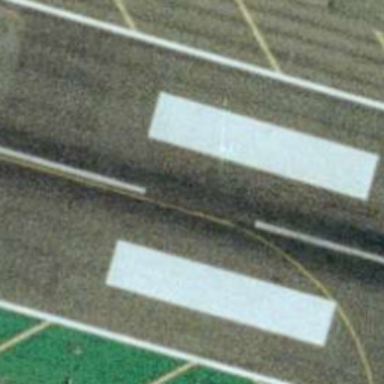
It is a straight runway with some mark lines on it .